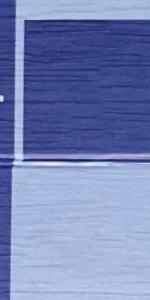
Label: Empty